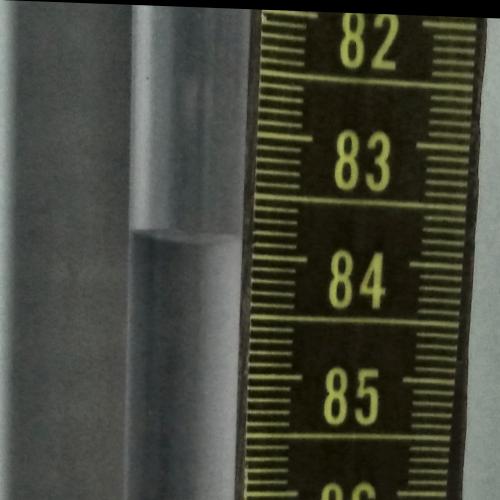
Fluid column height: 83.8 cm